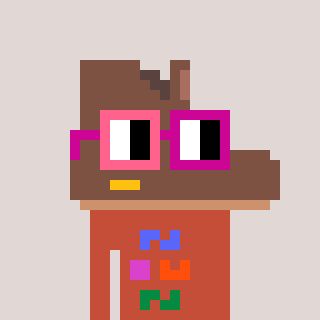
a pixel art character with square pink and red glasses, a boot-shaped head and a rust-colored body on a warm background